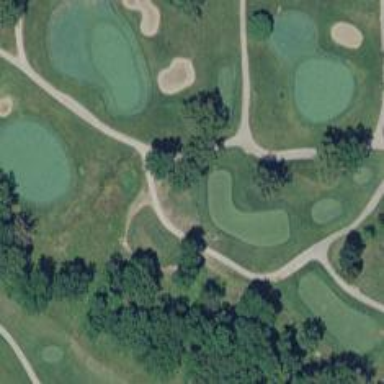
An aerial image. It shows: Service road used as golf cart path.